Question: For my game, I need to be able to generate drop shadows. The kind that only span the bottom right. Like this (neglect the blue square):

Given a 2D array of RGBA pixels, how could I generate a drop shadow bitmap?
Thanks
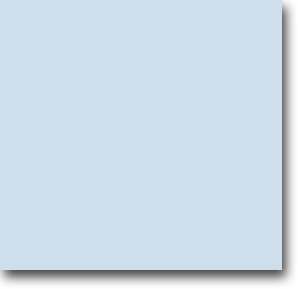
Answer: This is done by a <URL> of a black square. It also can be done with every other shape.